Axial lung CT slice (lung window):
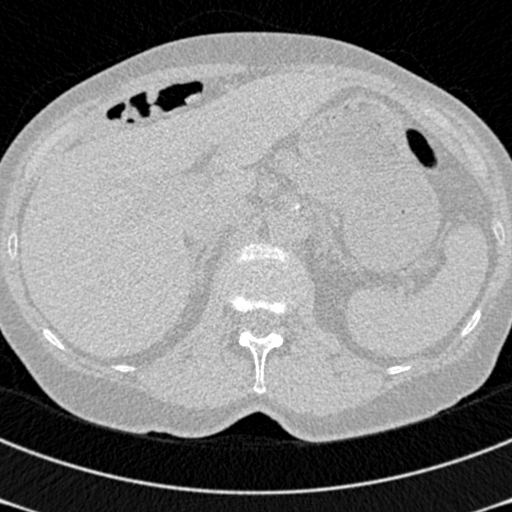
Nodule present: no